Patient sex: F
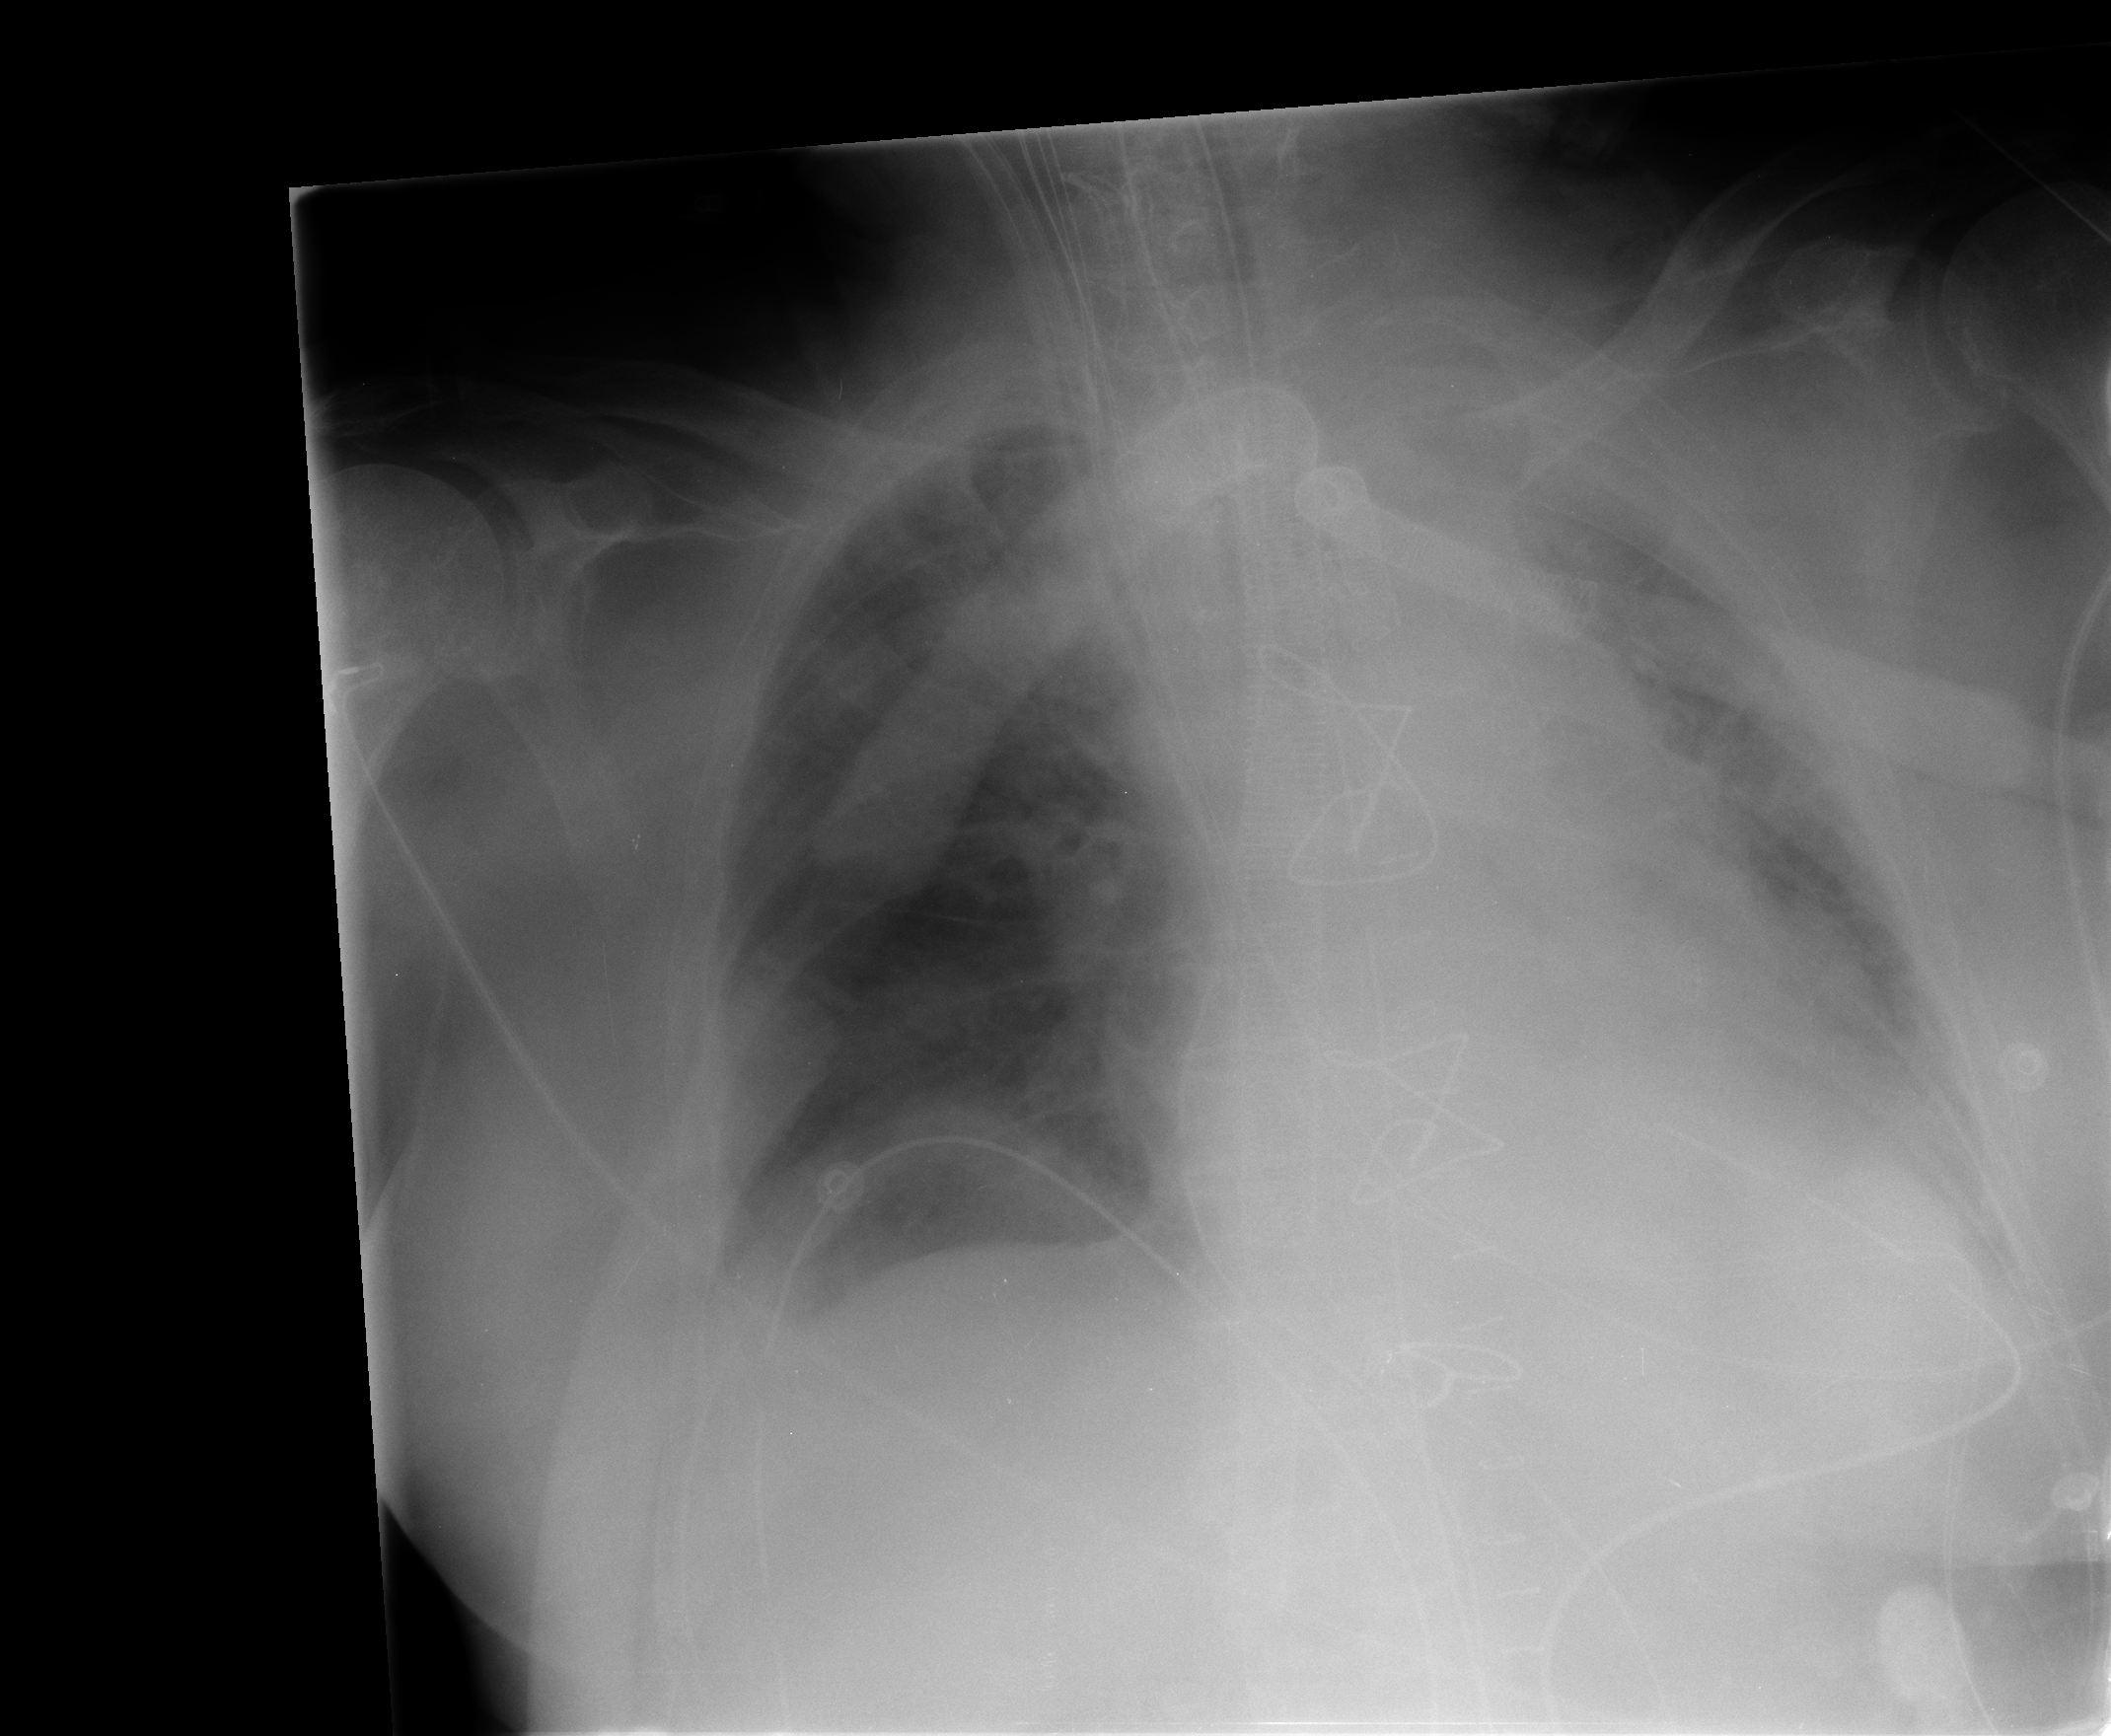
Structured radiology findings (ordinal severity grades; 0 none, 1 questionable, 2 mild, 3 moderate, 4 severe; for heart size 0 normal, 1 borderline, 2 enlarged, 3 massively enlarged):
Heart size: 1
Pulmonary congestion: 3
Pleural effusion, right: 0
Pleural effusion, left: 0
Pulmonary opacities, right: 1
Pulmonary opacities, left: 1
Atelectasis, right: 0
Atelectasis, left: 2